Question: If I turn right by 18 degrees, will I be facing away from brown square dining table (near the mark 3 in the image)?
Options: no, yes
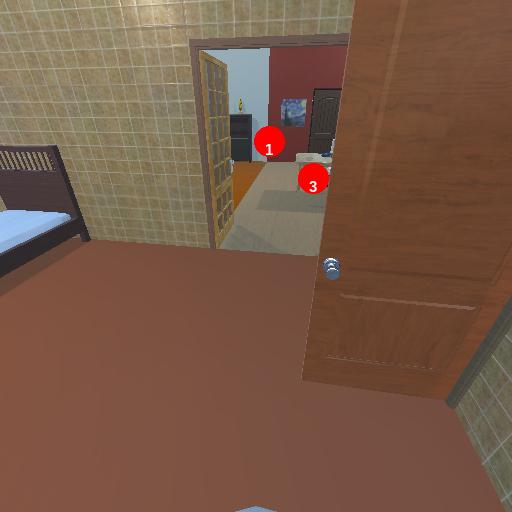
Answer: no